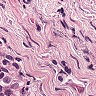
Metastatic tissue present: yes